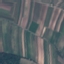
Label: PermanentCrop